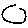
Label: hexagon